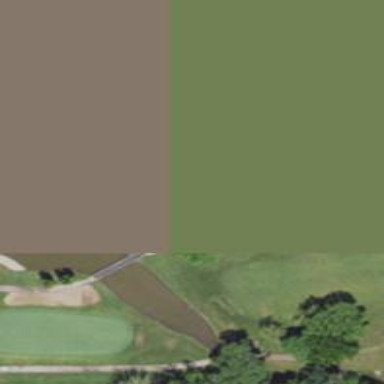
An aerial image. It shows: Path for both roads and golfers.